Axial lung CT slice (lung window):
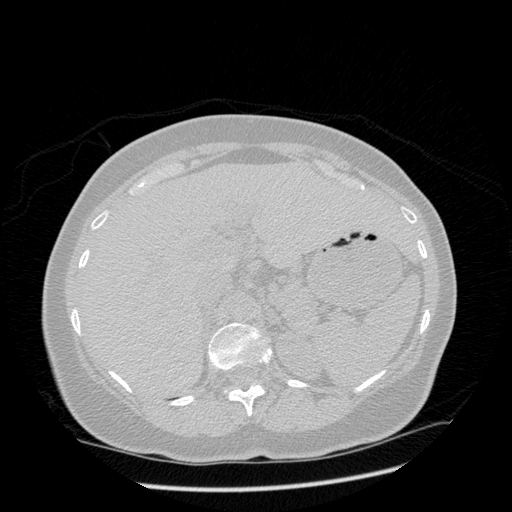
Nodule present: no